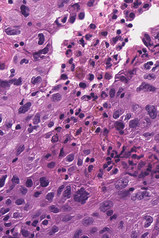
Tumor epithelial tissue: yes
Tumor-associated stroma tissue: no
Normal tissue: no